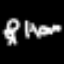
Label: angel